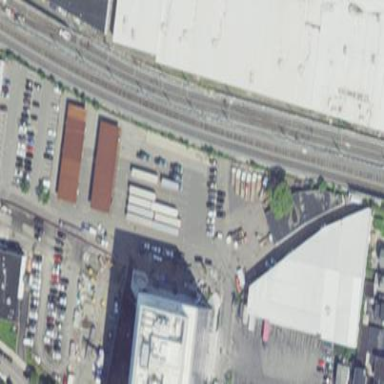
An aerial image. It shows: Industrial area.